Here is the envelope spectrum of one vibration snapshot from a rolling-element bearing, with each characteristic fault-frequency family marked on the frequency axis. Diagnose the bearing from this image, choosing from: normal, inner_race, outer_race, ball.
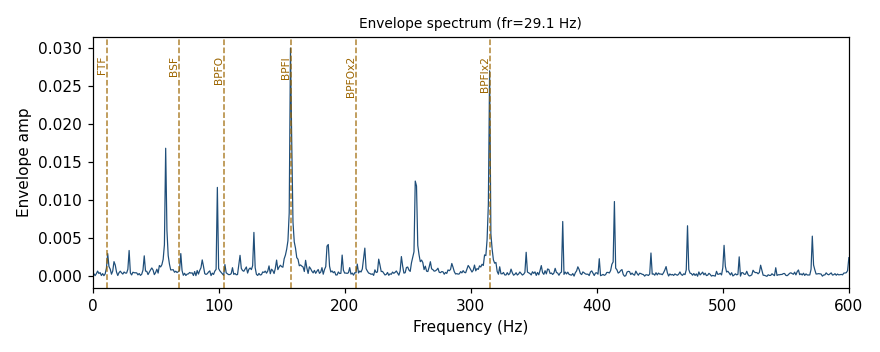
Answer: inner_race